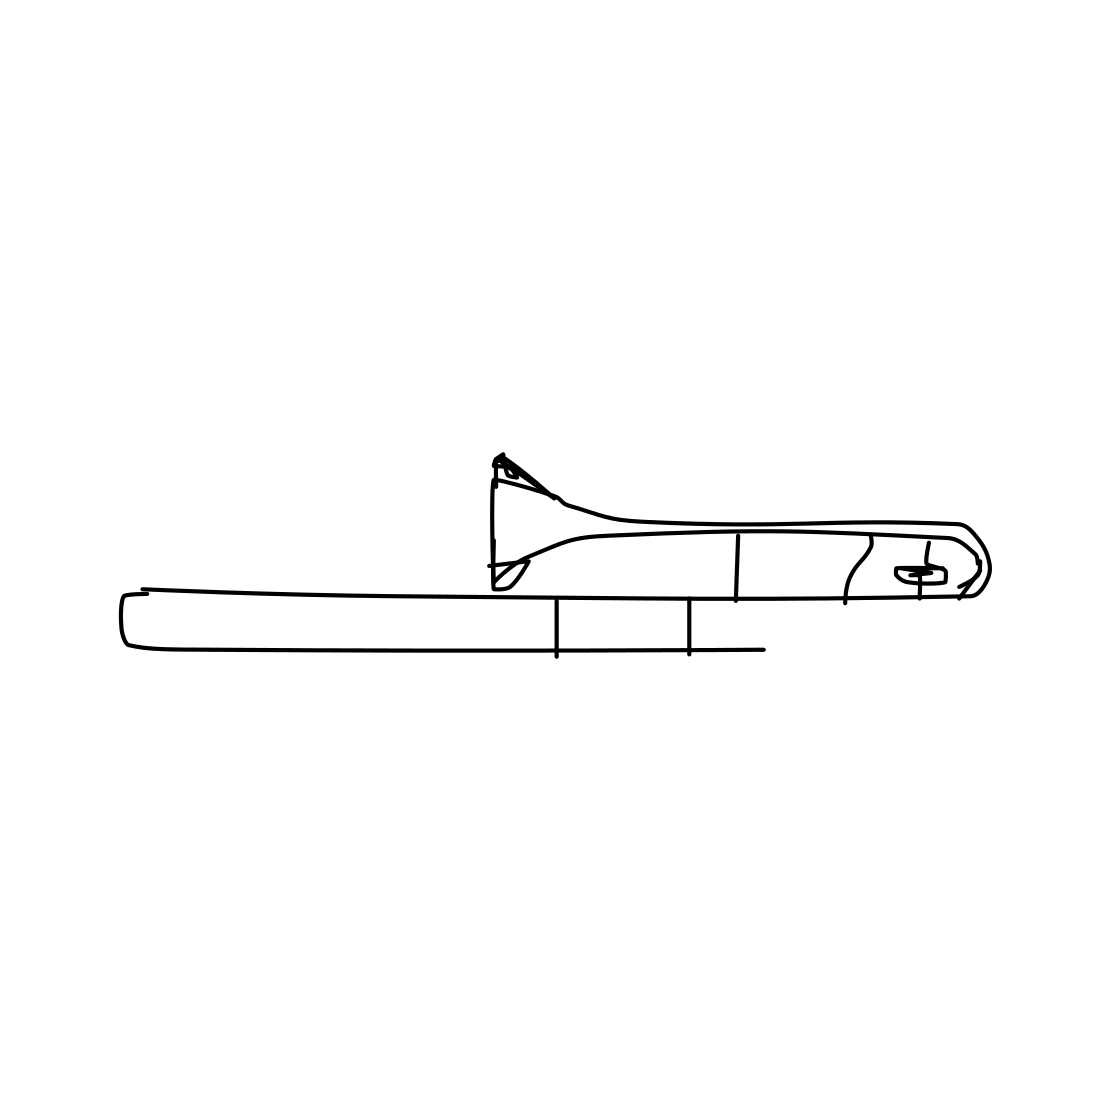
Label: trombone